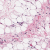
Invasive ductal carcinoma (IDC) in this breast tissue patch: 1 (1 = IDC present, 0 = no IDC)